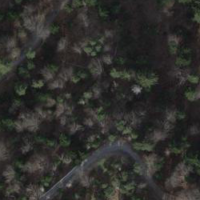
EUNIS habitat code: 43
Species observed at this site:
Lathyrus vernus
Euphorbia cyparissias